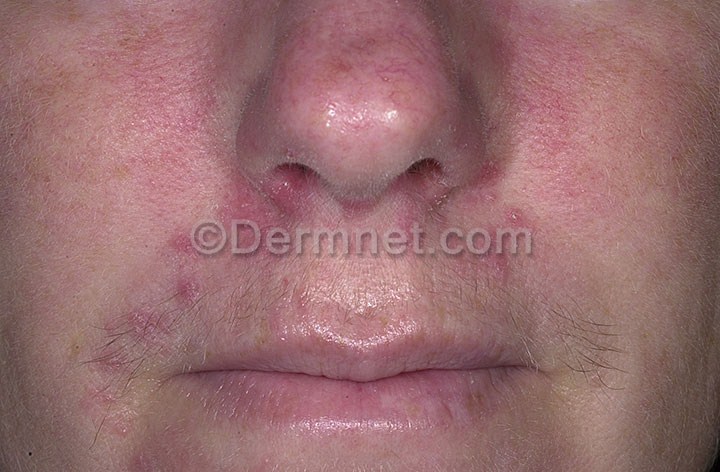
Disease: Acne and Rosacea Photos